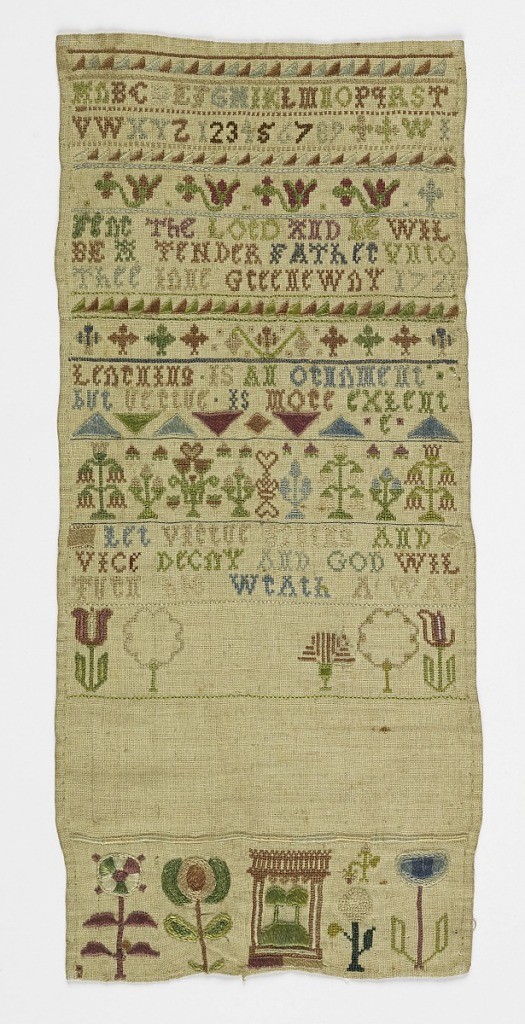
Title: Sampler
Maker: Jane Greenway
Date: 1721
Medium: silk embroidery on linen foundation Technique: embroidered on plain weave
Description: Sampler with border of a line, repeating triangles and another line with the alphabet and numbers one through nine embroidered below. Another line and triangles with florals and decorative border with text below: THE LORD AND __ WILL BE TENDER FATHER UNTO THEE LOVE GREENWAY 1721. Border of repeated triangles with floral border below and words __ IS AN ORNAMENT BUT VERTUE IS MORE EXLENT. Embroidery of flowers and trees with empty space between another floral embroidery at the bottom.